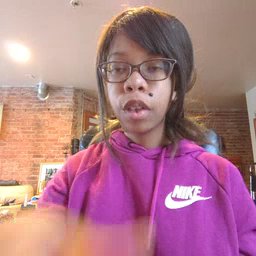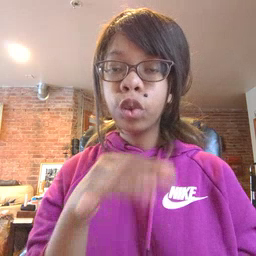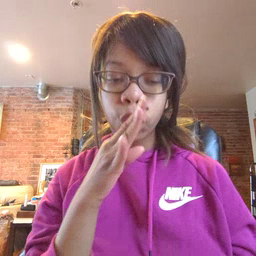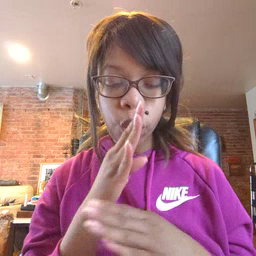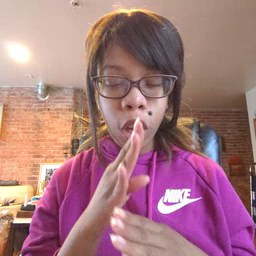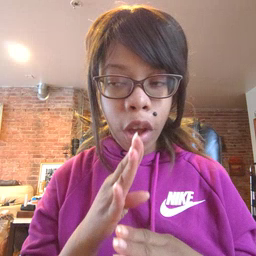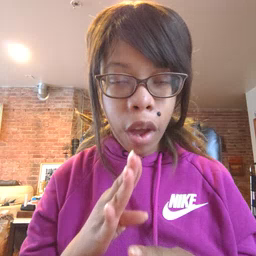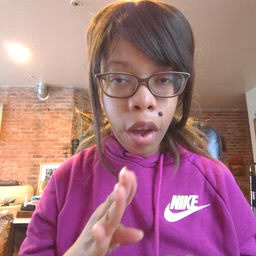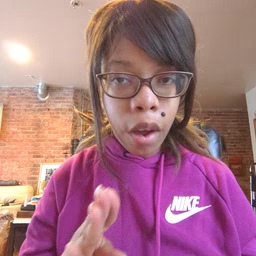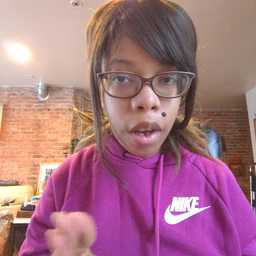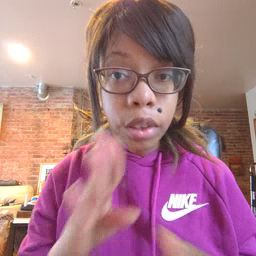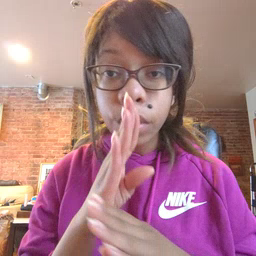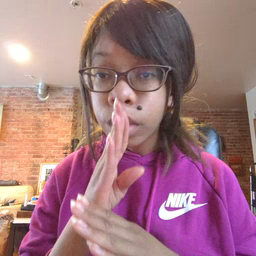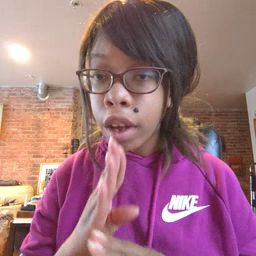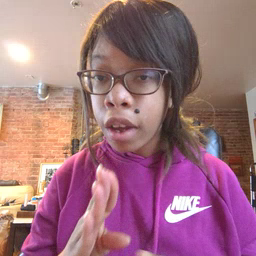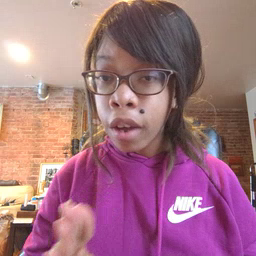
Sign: quiet